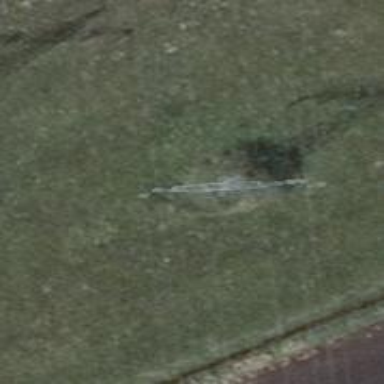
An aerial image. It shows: Power tower.